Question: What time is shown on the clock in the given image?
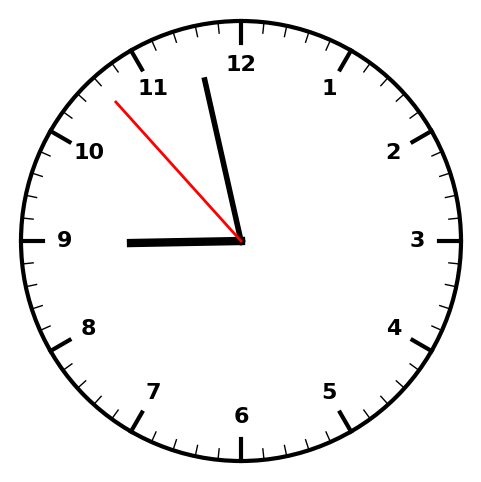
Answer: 08:57:53